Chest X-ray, PA view. Patient: 71 years old, sex F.
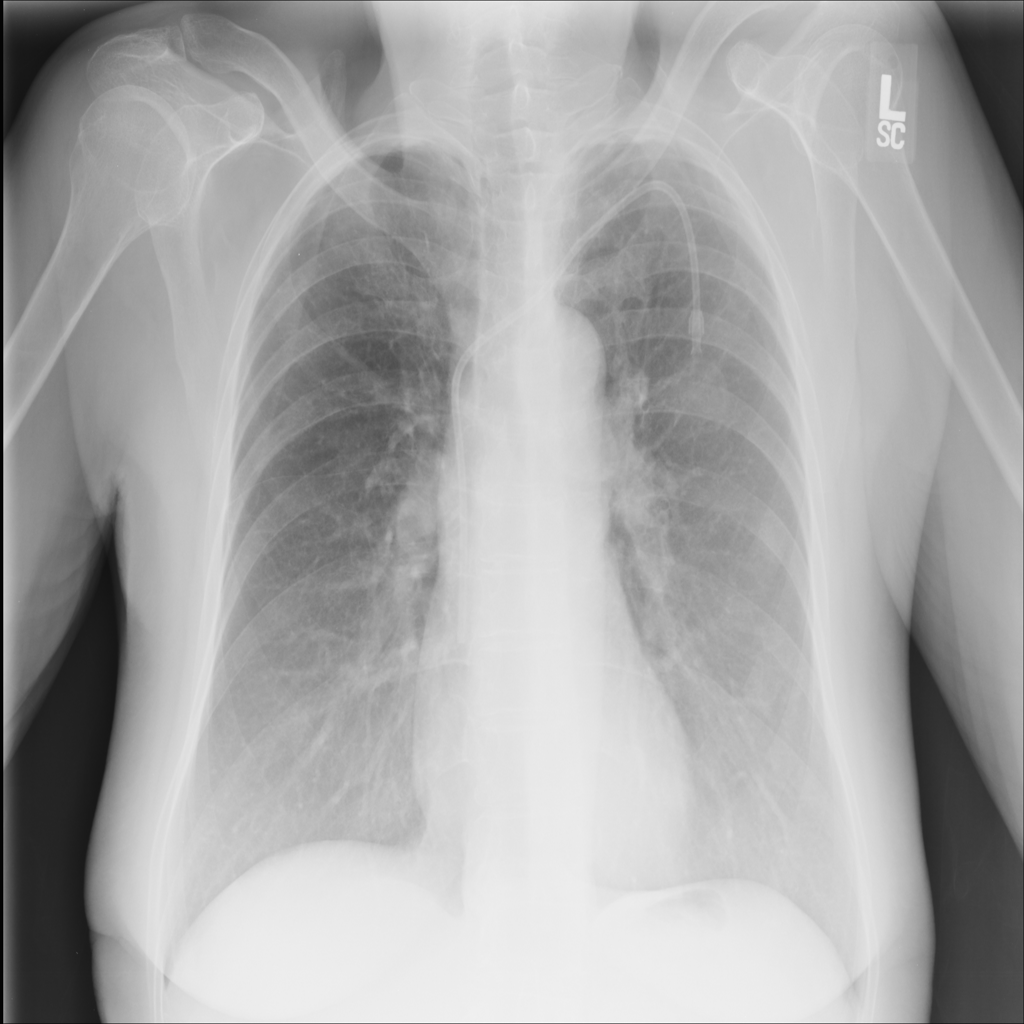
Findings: No Finding